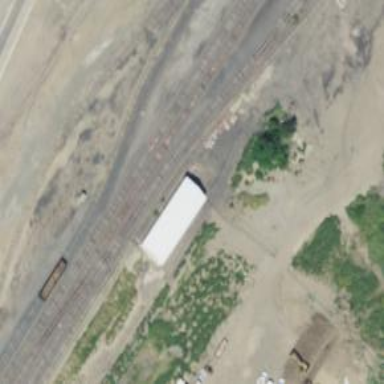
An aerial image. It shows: Railway yard.